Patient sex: M
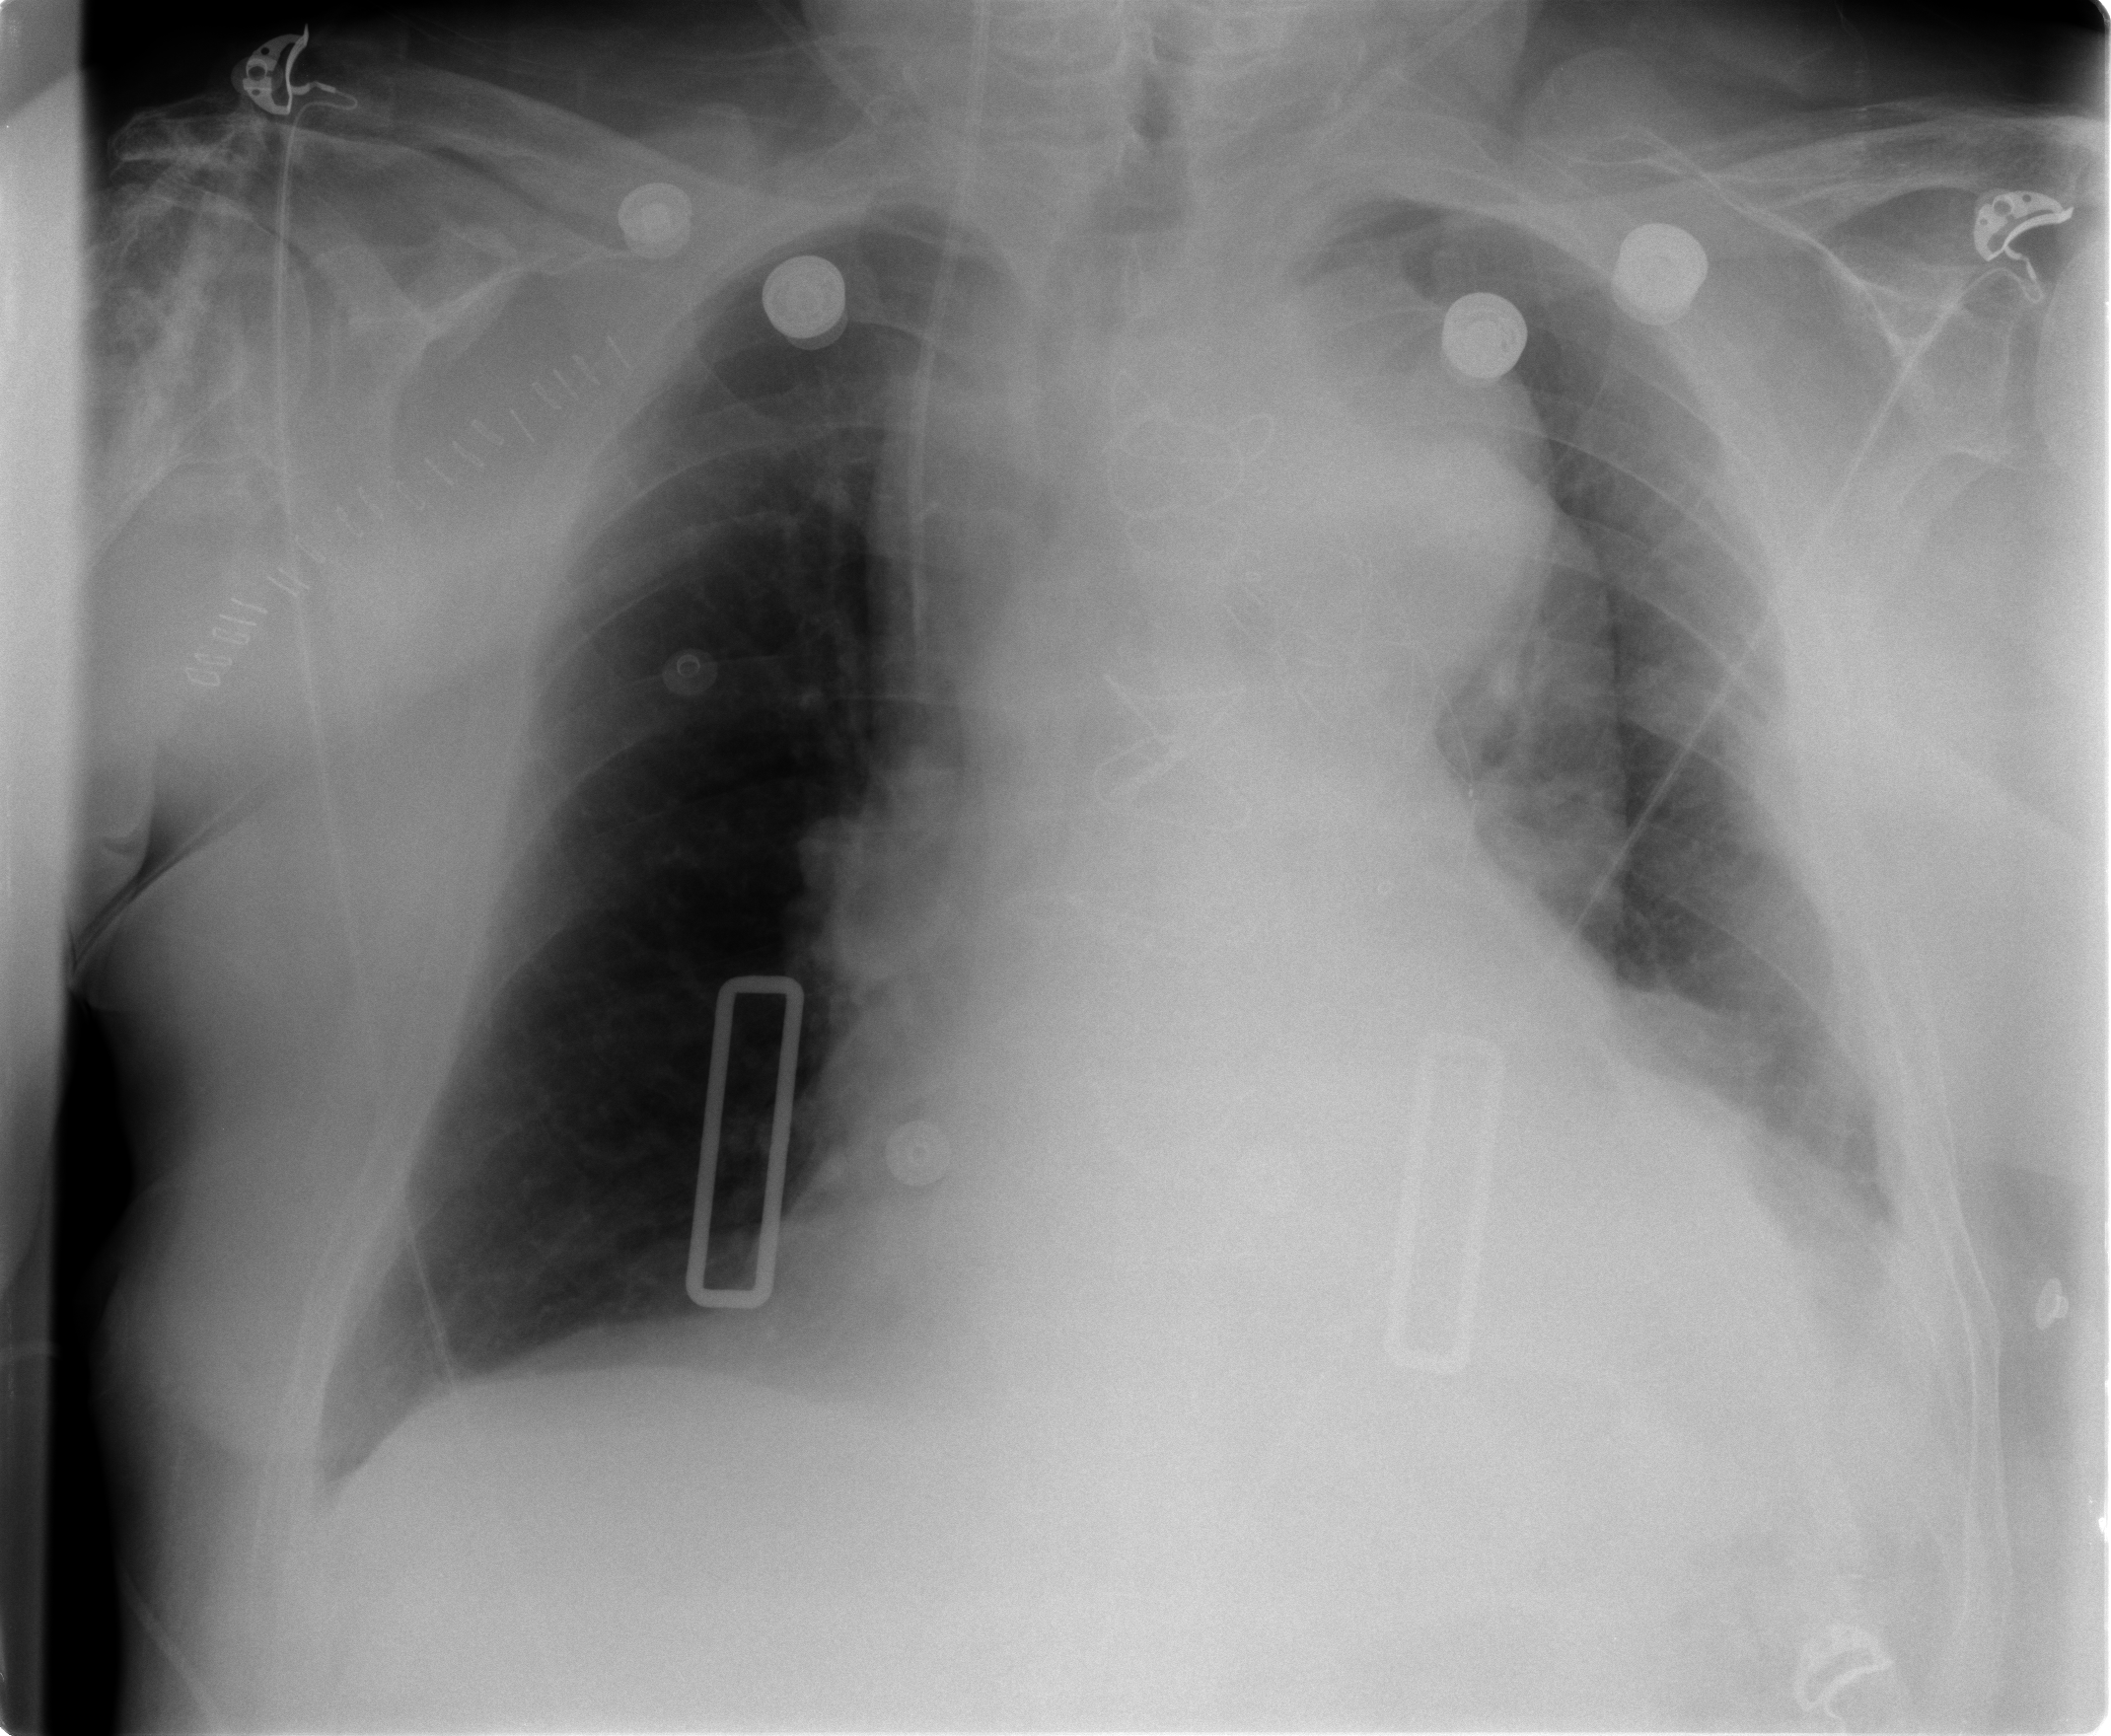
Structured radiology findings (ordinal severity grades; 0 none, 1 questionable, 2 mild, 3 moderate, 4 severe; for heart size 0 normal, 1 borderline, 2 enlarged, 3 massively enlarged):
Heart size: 2
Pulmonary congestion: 3
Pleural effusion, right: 0
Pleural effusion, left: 2
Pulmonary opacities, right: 0
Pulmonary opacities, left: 2
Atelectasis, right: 0
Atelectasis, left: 2